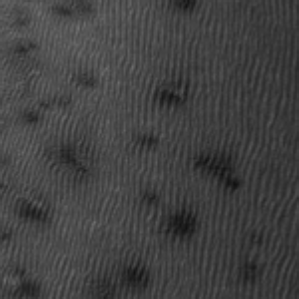
Label: frost